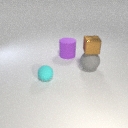
large gray rubber sphere behind small cyan rubber sphere